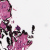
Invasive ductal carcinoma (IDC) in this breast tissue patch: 0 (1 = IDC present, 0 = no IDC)